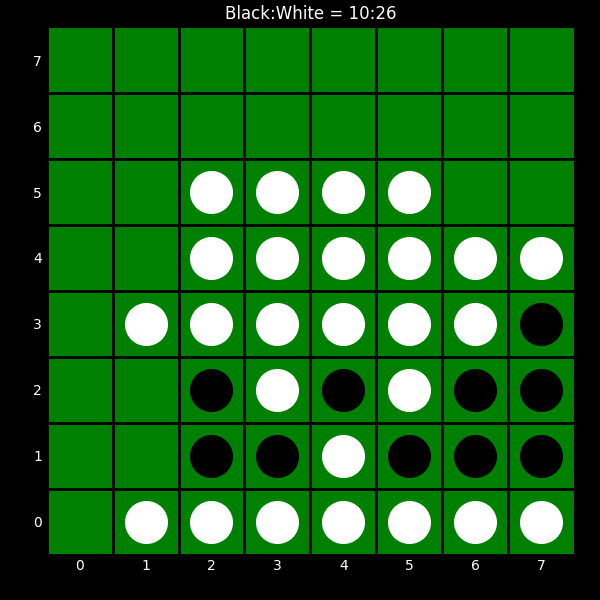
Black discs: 10
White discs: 26